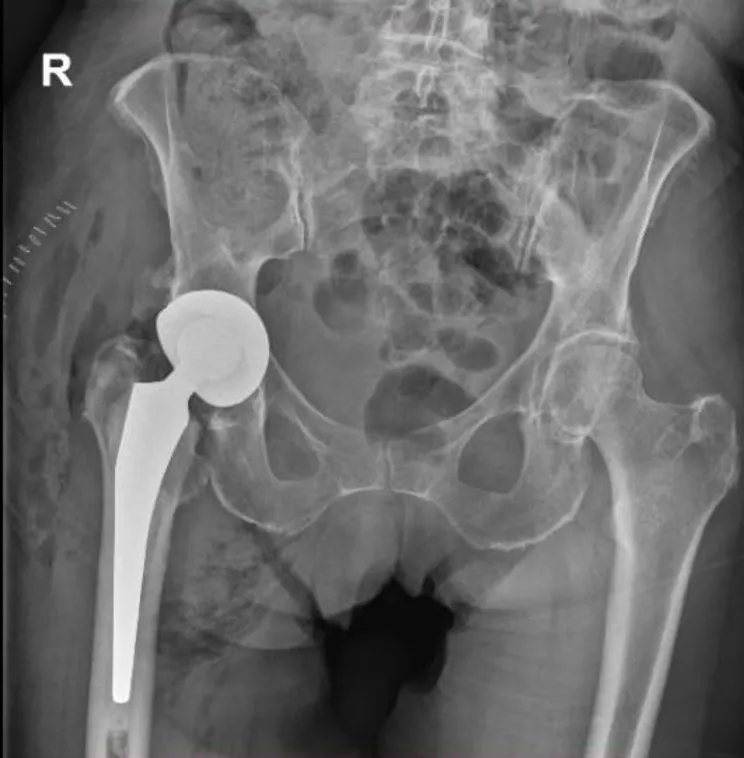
Plain X-ray after revision of the total hip arthroplasty with dual mobility cup and cemented stem.
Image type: radiology (x_ray)